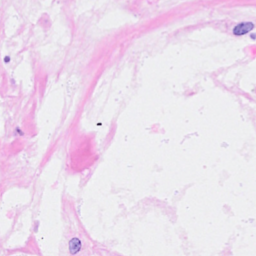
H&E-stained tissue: Breast